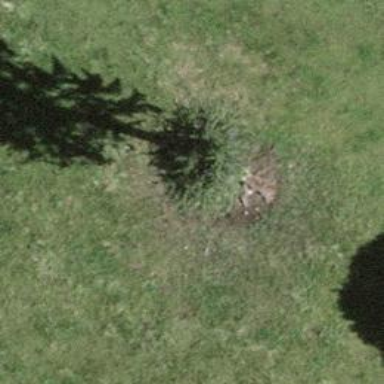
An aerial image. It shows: Beautiful tree in nature.